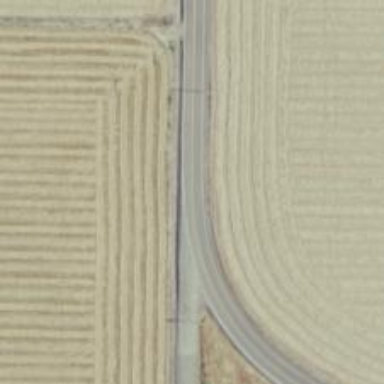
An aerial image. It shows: Tertiary road.